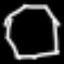
Label: octagon